Interaction volume radius: 5 \u00c5
Interaction volume height: 15 \u00c5
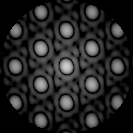
Disorder parameter: 0.007314